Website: ulta-beauty
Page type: customer-info-address
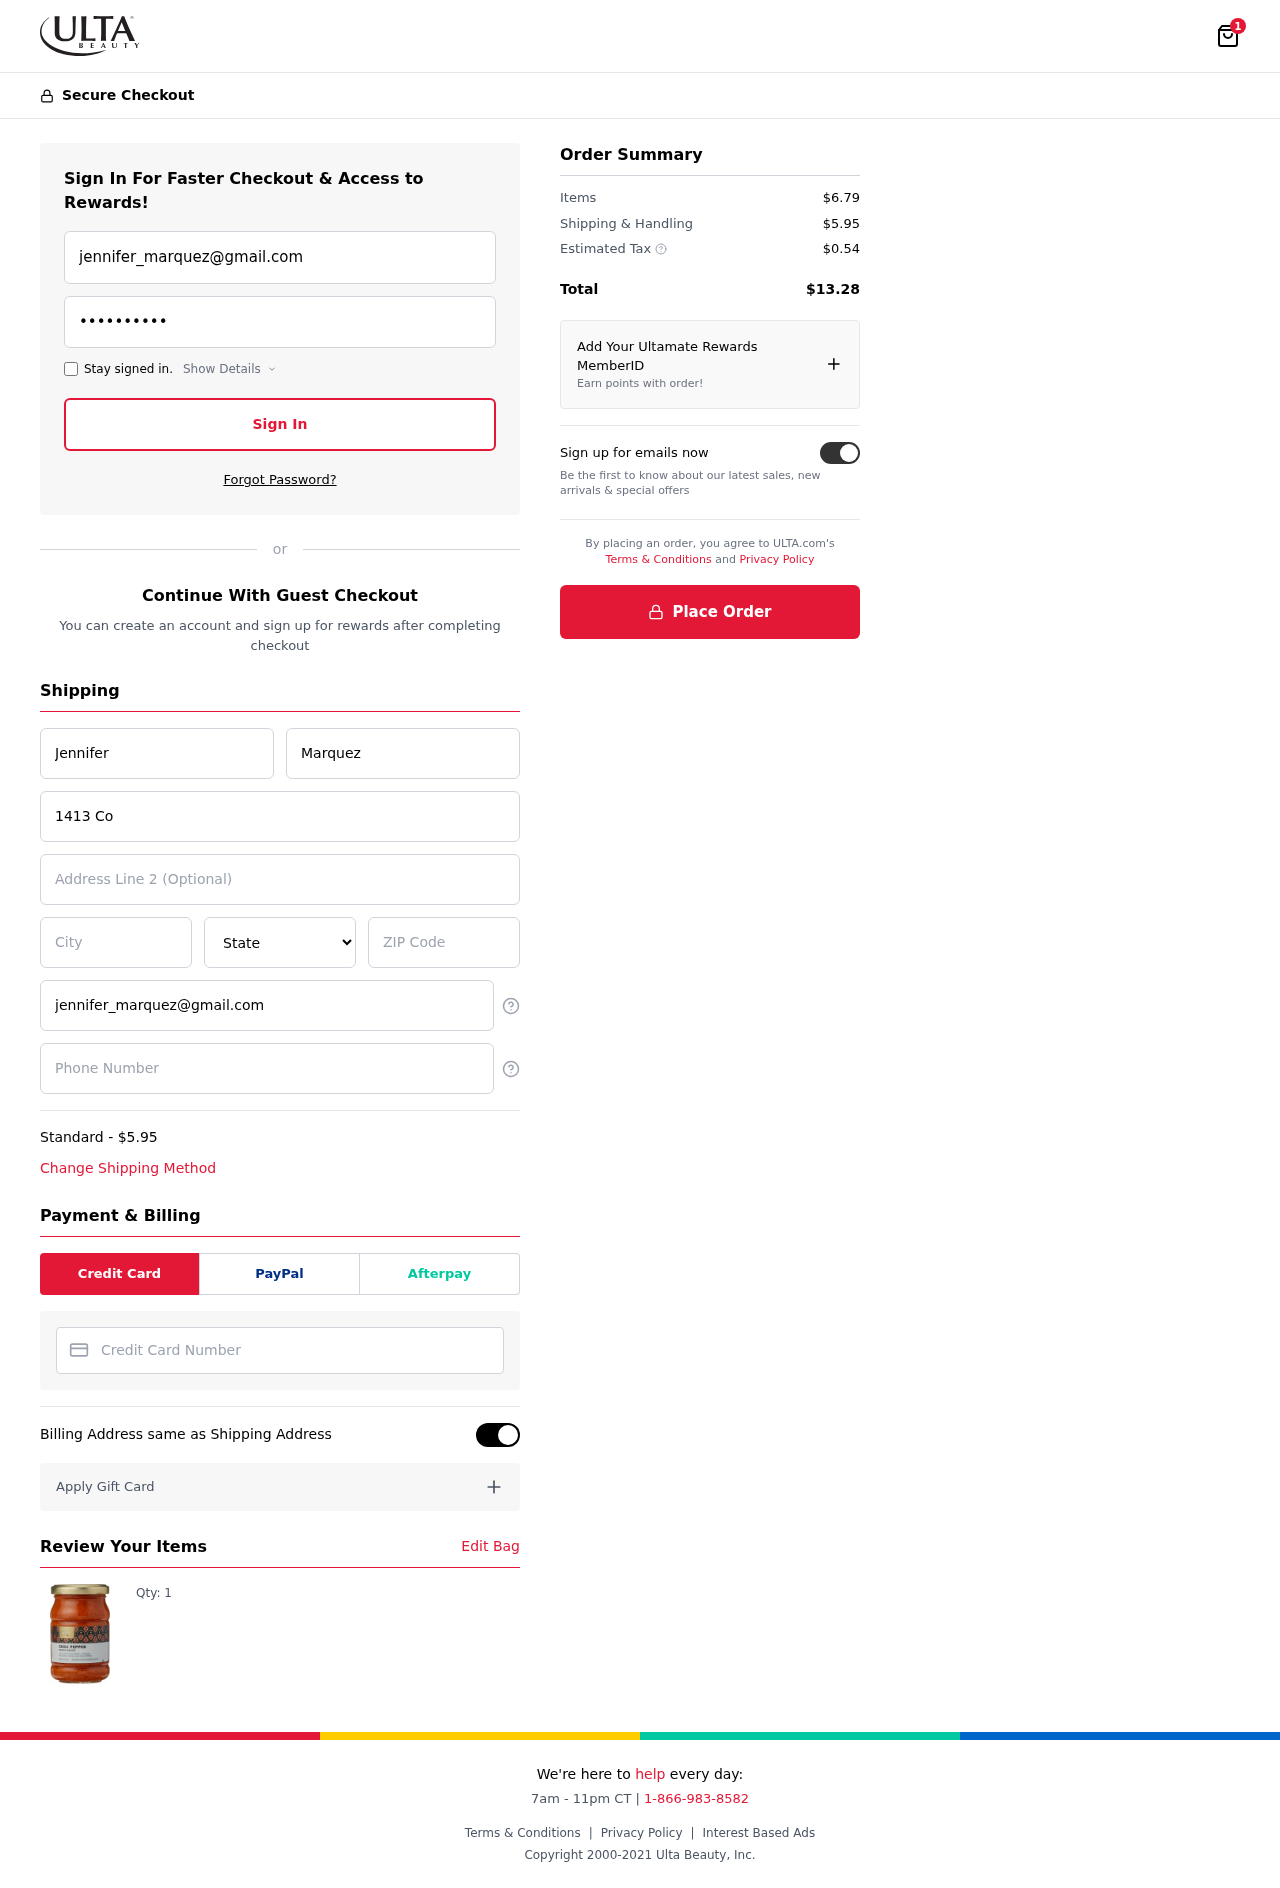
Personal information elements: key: PII_CARD_NUMBER
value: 5264 0767 0277 5834
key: PII_CITY
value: Weaverburgh
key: PII_EMAIL
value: jennifer_marquez@gmail.com
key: PII_FIRSTNAME
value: Jennifer
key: PII_LASTNAME
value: Marquez
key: PII_PHONE
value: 7835991416
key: PII_POSTCODE
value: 01610
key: PII_STATE
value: New Mexico
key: PII_STREET
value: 1413 Cox Mission
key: PII_STREET2
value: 4701 Juarez Mountain Suite 488
Product elements: key: PRODUCT1_QUANTITY
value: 1
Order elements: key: ORDER_NUM_ITEMS
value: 1
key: ORDER_SHIPPING_COST
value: $5.95
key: ORDER_ITEMS_TOTAL
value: $6.79
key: ORDER_SHIPPING_COST2
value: $5.95
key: ORDER_TAX
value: $0.54
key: ORDER_TOTAL
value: $13.28